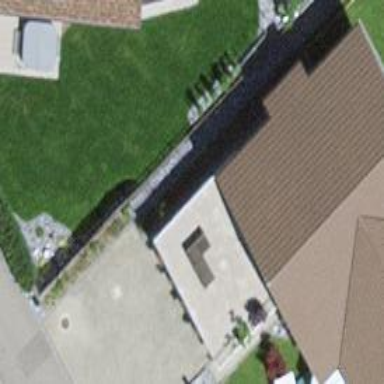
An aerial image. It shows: Garage.